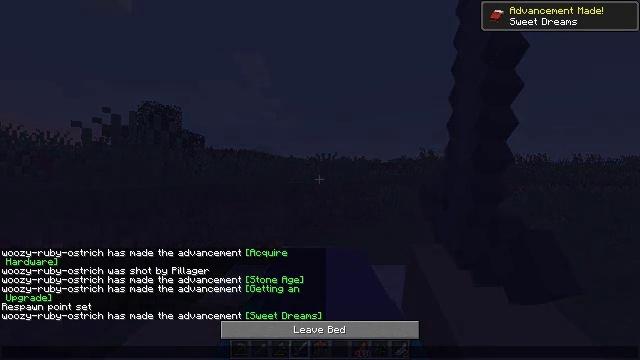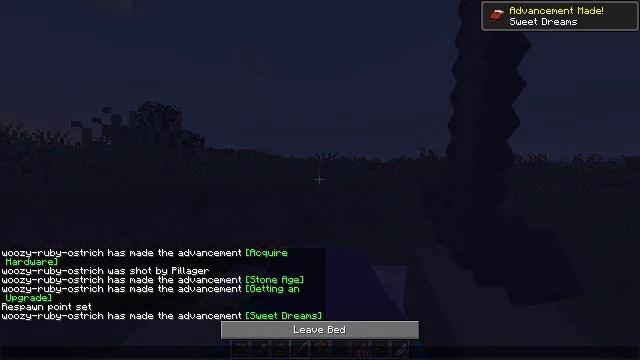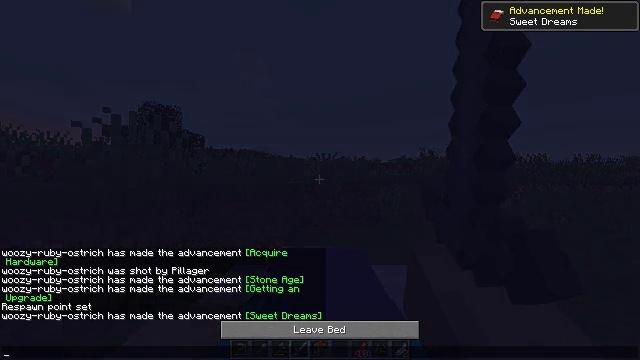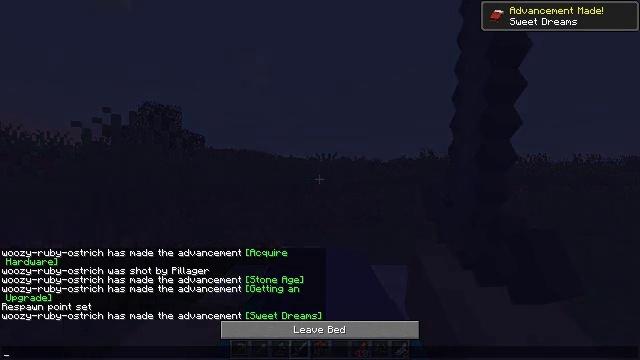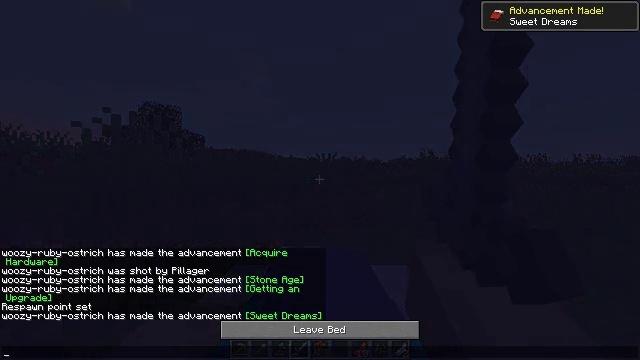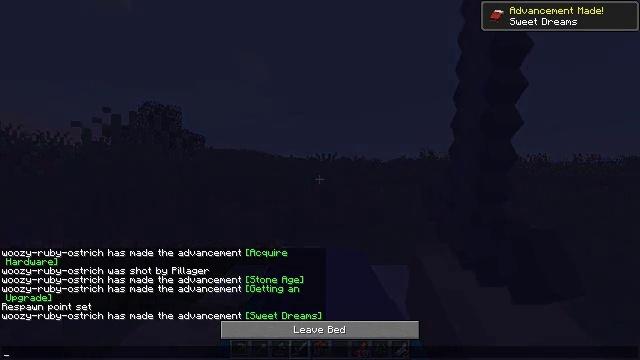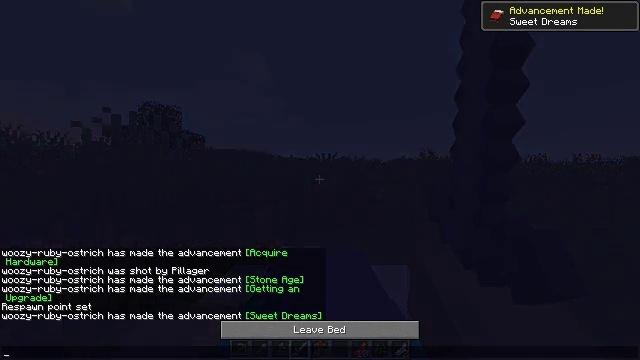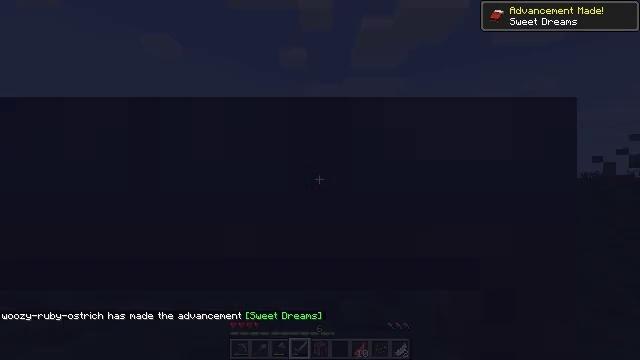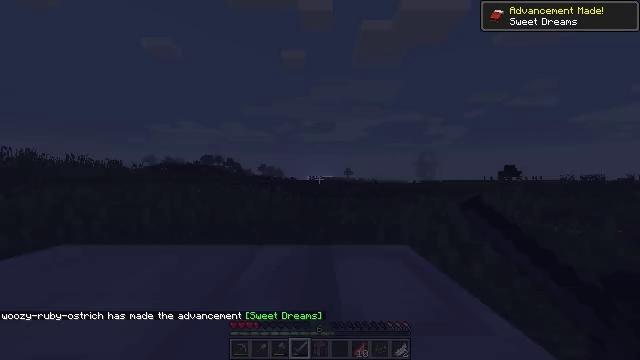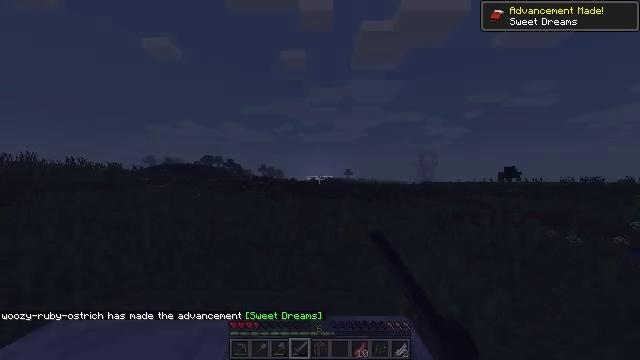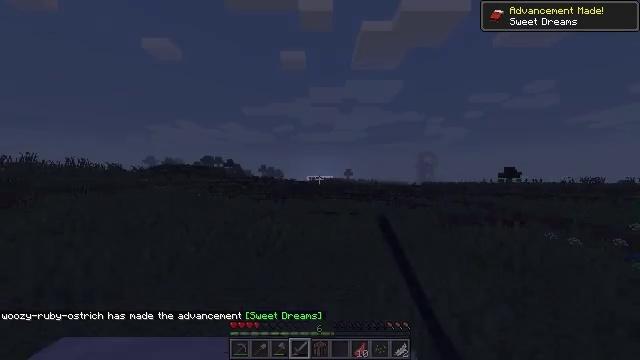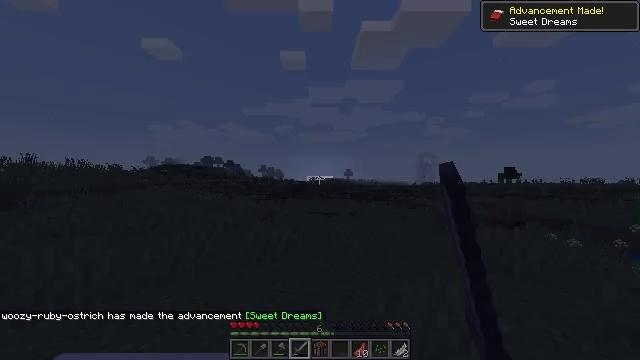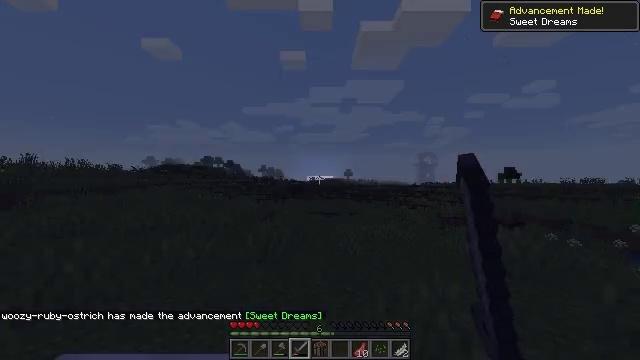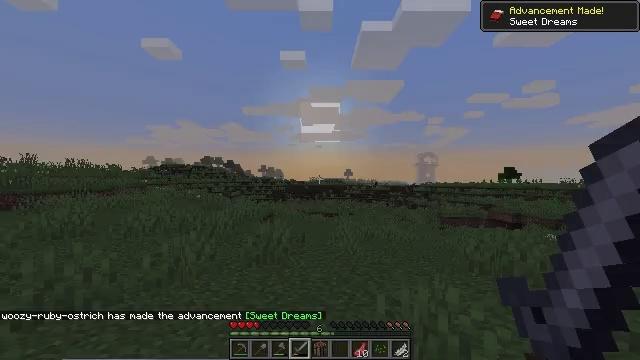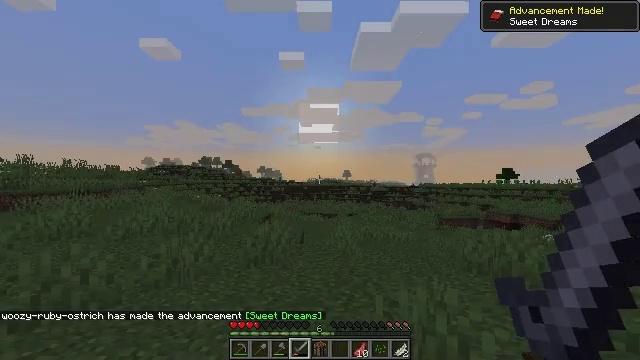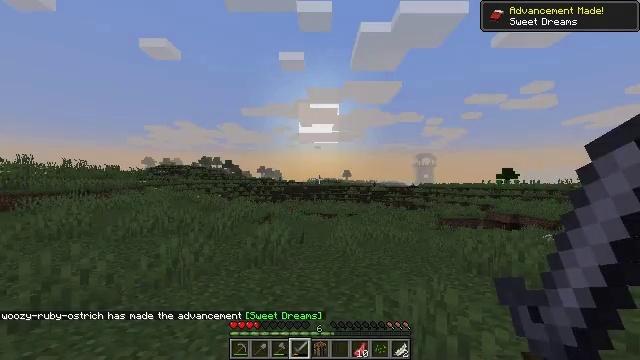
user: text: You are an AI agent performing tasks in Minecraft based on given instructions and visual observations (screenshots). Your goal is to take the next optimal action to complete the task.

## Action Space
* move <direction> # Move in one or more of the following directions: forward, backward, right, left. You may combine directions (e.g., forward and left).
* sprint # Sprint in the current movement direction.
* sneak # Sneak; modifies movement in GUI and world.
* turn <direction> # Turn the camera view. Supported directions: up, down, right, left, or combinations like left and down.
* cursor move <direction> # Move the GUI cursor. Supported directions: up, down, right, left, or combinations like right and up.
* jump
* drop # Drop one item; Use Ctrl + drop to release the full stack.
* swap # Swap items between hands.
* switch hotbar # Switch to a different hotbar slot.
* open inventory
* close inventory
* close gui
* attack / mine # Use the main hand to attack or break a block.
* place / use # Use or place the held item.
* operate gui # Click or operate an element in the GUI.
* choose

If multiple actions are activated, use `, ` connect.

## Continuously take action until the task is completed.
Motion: motion action
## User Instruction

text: Attack the white bed to collect it.
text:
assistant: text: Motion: no_op
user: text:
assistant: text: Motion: no_op
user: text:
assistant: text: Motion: no_op
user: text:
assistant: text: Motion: no_op
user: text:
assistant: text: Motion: no_op
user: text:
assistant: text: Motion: no_op
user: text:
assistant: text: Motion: no_op
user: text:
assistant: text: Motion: close gui
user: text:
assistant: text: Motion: no_op
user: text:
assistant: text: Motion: no_op
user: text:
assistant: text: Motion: no_op
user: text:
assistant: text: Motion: no_op
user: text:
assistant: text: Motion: no_op
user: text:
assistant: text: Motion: no_op
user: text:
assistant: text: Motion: no_op
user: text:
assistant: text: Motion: attack / mine
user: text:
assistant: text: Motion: attack / mine
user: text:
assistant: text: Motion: no_op
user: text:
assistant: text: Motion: turn left and down
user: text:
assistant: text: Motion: move back and move right, turn left and down
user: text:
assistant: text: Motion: move back and move right, turn left and down
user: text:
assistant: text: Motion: move back and move right, turn left and down
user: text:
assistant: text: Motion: move back and move right, turn left and down
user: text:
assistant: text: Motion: move back and move right, turn left and down
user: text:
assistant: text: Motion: move back, turn left and down
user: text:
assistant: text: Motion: move back
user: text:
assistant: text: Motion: no_op
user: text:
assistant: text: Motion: turn right and up
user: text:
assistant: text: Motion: turn right and up, attack / mine
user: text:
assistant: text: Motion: turn right and up, attack / mine